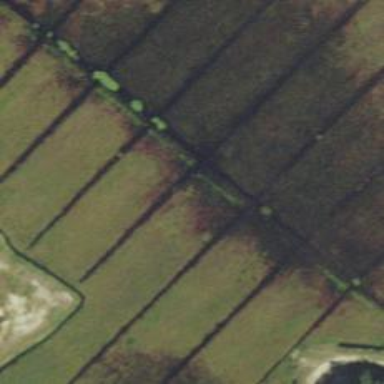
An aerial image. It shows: Farmland with wetland area where cranberries are grown.